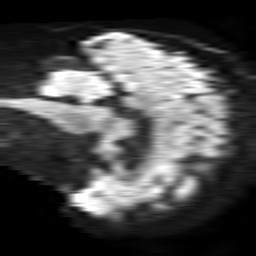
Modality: TRACE
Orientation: sagittal
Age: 59
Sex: male
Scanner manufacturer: philips
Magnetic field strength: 1.5 T
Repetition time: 4.6 s
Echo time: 0.08709 s